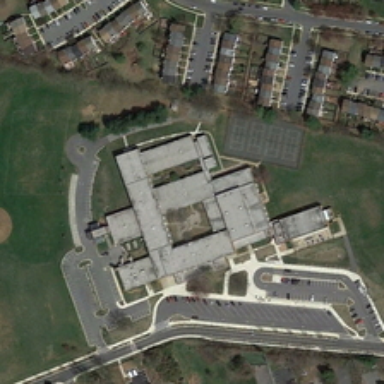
A large building is near four tennis courts and two baseball fields .